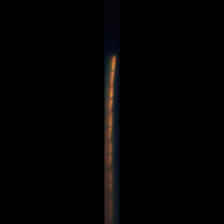
Taxon: Psuedo-nitzschia
Group: Diatoms